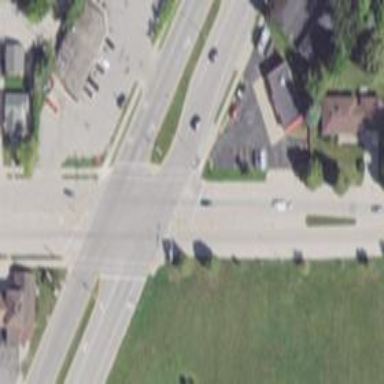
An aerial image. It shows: Crossing with line markings on the road.